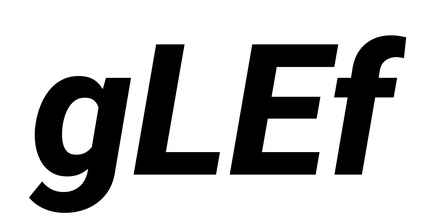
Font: Roboto-Italic_ExtraBold_Italic